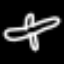
Label: airplane